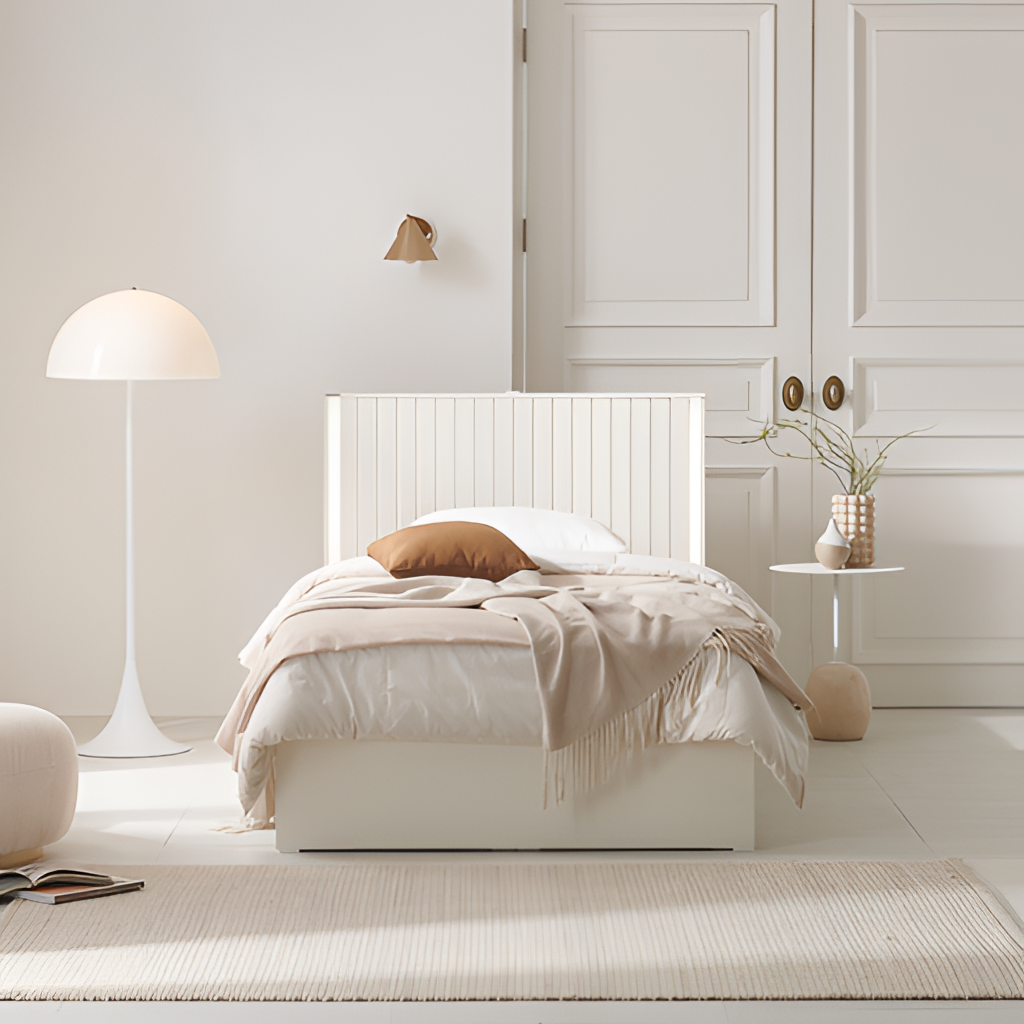
bedroom, wood bed, minimalist, paint wallpaper, with solid pattern, beige tile flooring, with large square pattern